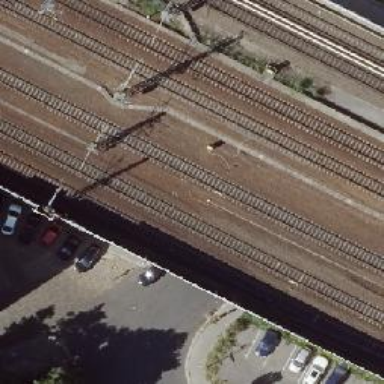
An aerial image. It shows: Bridge over electrified railway with contact line.